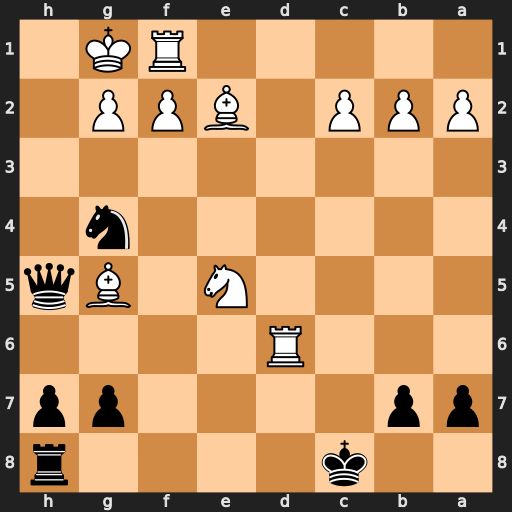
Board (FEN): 2k4r/pp4pp/3R4/4N1Bq/6n1/8/PPP1BPP1/5RK1
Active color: b
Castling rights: -
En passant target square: -
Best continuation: Qh2#